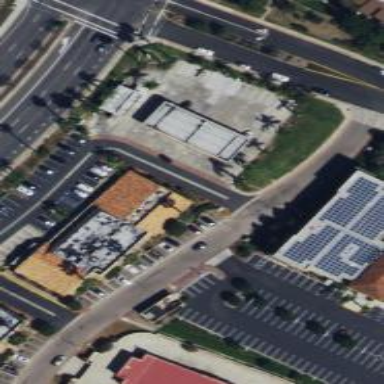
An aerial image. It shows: Retail building.